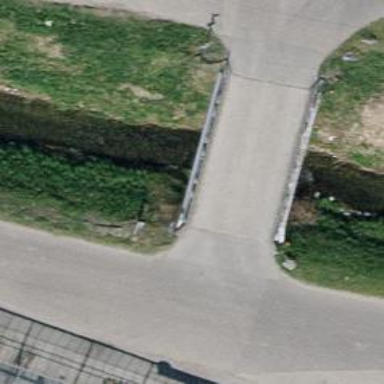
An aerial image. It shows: Unclassified road with grade1 track type.